This grayscale texture is a bearing vibration snapshot reshaped row-by-row into a square image. What is the most likely bearing condition (normal, inner_race, outer_race, ball)?
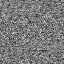
Answer: normal